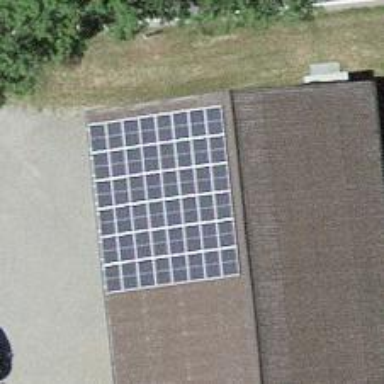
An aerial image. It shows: Solar power generator utilizing photovoltaic technology with solar photovoltaic panels.